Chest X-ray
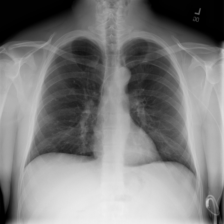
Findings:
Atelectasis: negative
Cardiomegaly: negative
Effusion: negative
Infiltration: negative
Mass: negative
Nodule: negative
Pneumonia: negative
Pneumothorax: negative
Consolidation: negative
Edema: negative
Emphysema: negative
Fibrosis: negative
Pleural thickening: negative
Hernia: negative